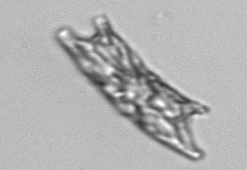
Label: Eucampia